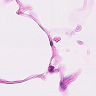
Metastatic tissue present: no